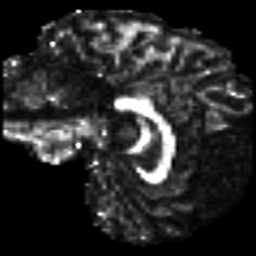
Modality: FA
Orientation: sagittal
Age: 41
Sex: male
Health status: healthy
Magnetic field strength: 3 T
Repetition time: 8.4 s
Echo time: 0.0926 s